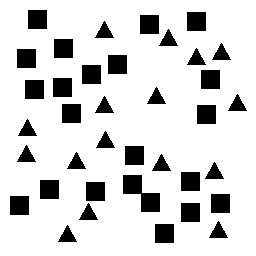
Squares: 22
Triangles: 16
Stars: 0
Total shapes: 38